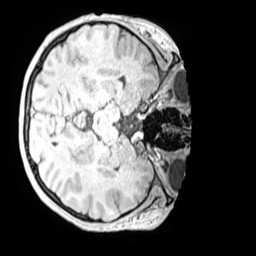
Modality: MP2RAGE
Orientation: axial
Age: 11
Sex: male
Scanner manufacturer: siemens
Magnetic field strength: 3 T
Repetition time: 4 s
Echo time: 0.00299 s